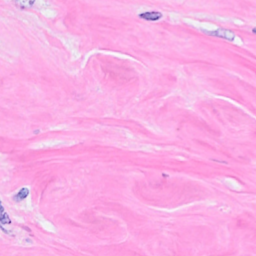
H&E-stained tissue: Breast